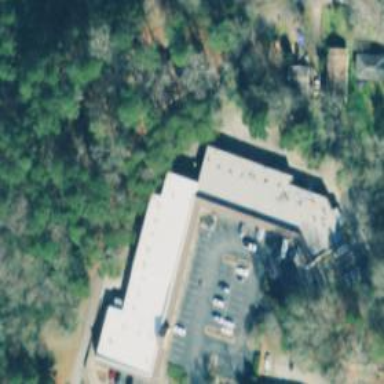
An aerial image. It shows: Retail building.